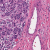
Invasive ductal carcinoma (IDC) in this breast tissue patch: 0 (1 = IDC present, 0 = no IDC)